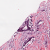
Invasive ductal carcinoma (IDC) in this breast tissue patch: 1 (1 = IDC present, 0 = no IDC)